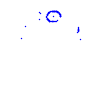
Particle: pion